Question: I am trying to build a code to calculate capacitance reactance in a simple series capacitive reactor for my electronics class. The purpose of the code is irrelevant, as the problem is that I am doing something very wrong and need help with my C skills. This is the formula should you need it:

(excluding the headers as they cause format errors in the html of the post)
'''
const float pi = 3.145962;
float xc(float frequency, float capacitance)
int main()
{
float capreac;
float valueofc ()
float valueoff ()
capreac = xc(f;c;)
}
float xc(float frequncy, float capaitance);
{
float answer;
answer = (1/(2*pi*capacitance*frequency));
return(answer);
}
'''
My IDE is CodeBlocks, which is what my class is using.
It refuses to run, stating "|13|error: expected '=', ',', ';', 'asm' or '' before '{' token|" at the "float xc" line and "|6|error: old-style parameter declarations in prototyped function definition|" at the defining line of xc.
Any hope for this newb?
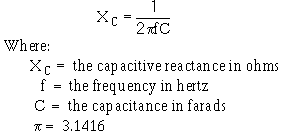
Answer: 1) You need a semicolon and the end of your prototype:
'float xc(float frequency, float capacitance);'
2) Variable declarations don't have "()"
'''
float f;
float c;
'''
3) arguments are separated by commas: 'capreac = xc(f, c);'
4) argument names should match variable names:
'''
float xc(float frequency, float capacitance);
{
float answer;
answer = (1.0/(2.0*pi*capacitance*frequency));
...
'''